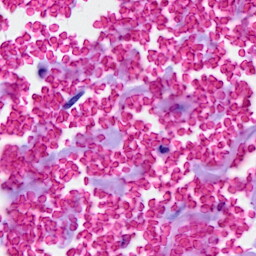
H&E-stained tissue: Breast